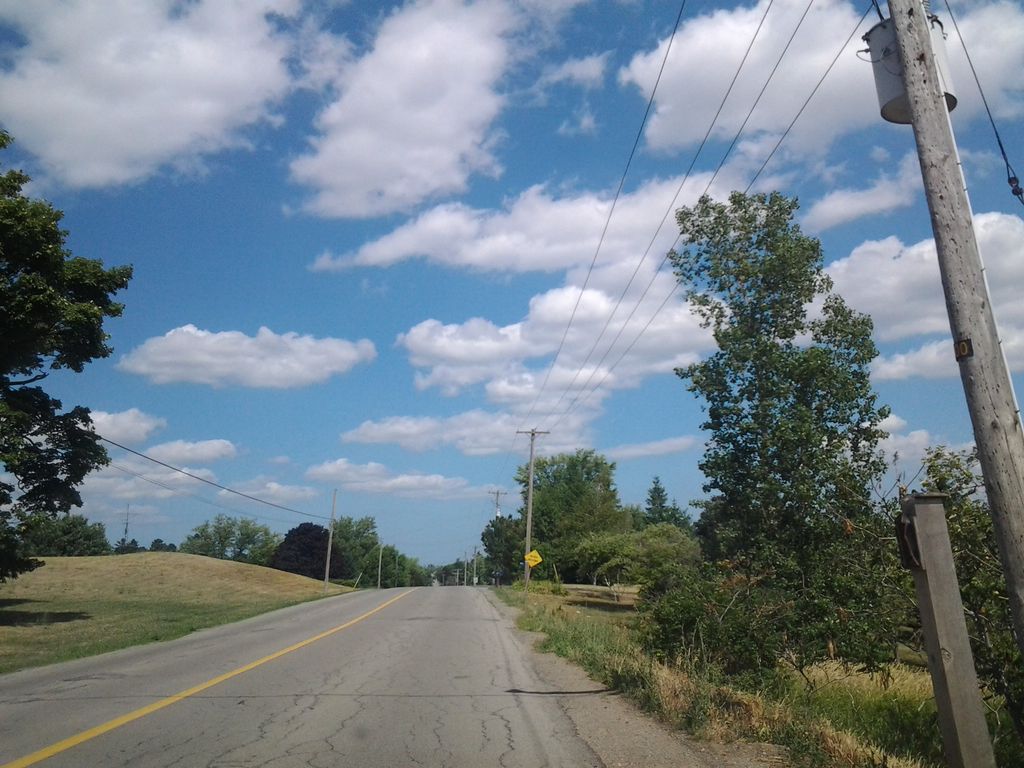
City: hamilton